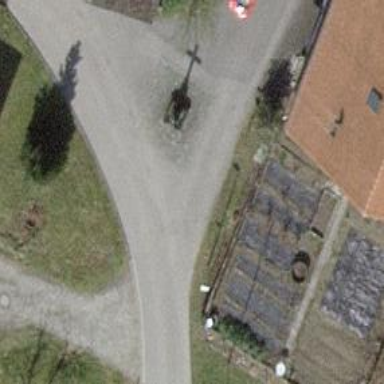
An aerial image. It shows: Guidepost providing information.